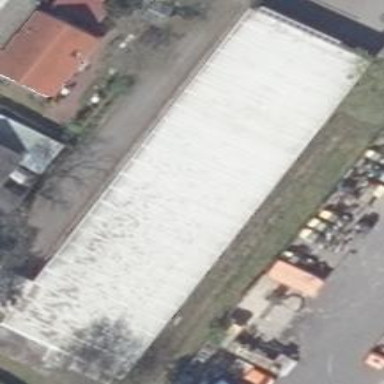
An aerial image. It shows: Flat-roofed commercial building.